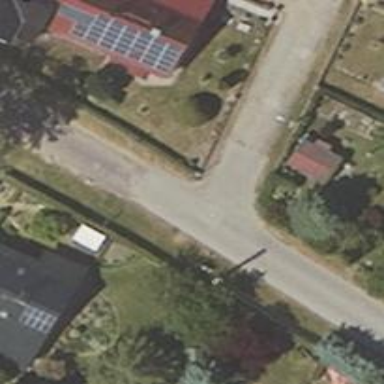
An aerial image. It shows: Residential road with asphalt surface.